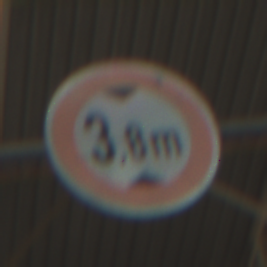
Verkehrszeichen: TatsaechlicheHoehe
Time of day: Midday
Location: Indoor (Urban)
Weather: NotSpecified
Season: NotSpecified
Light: Natural